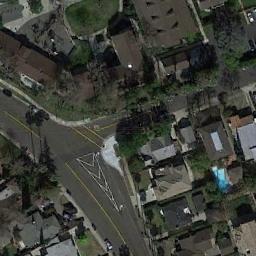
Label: intersection